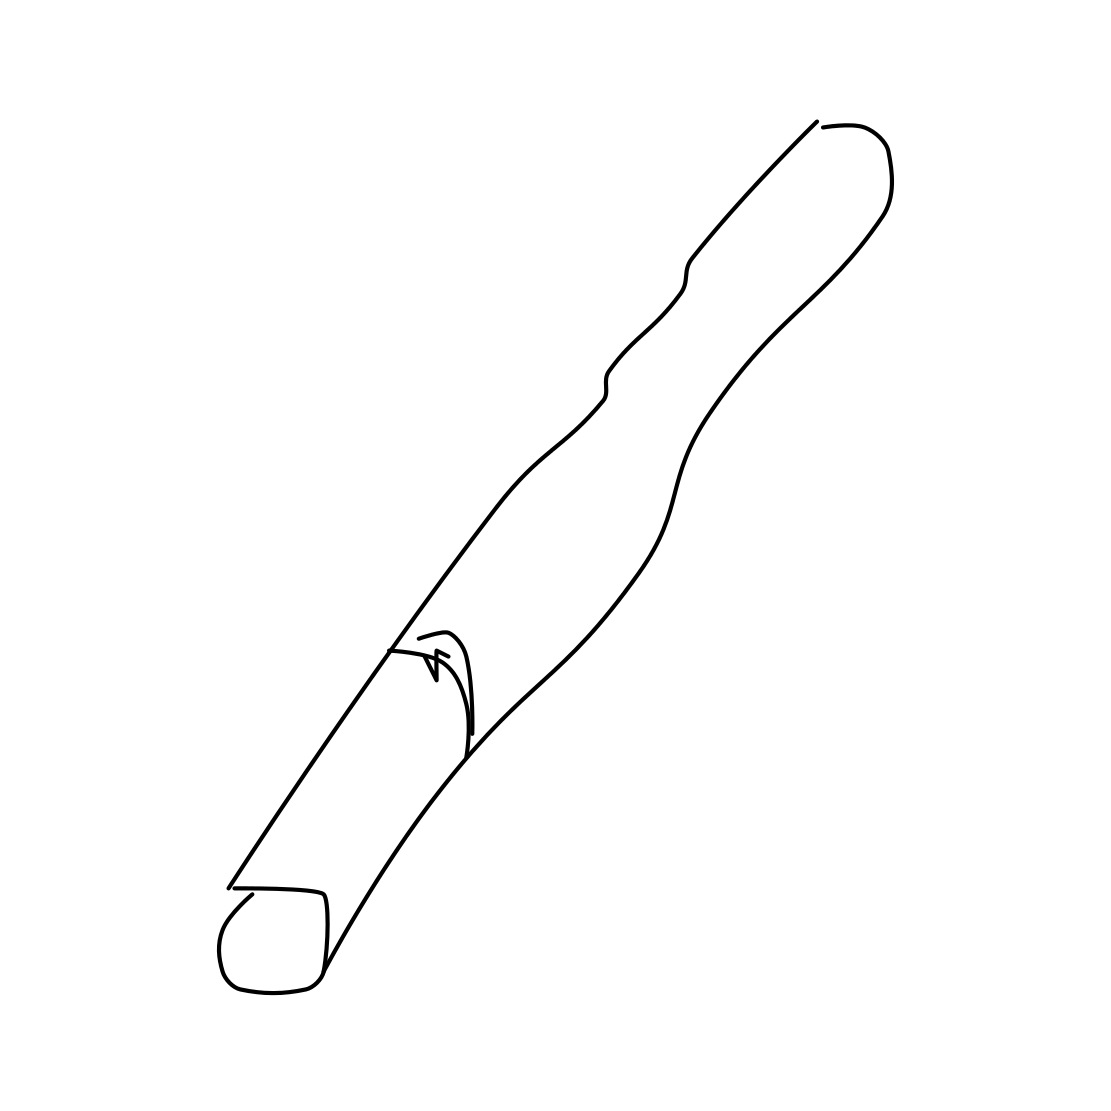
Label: cigarette